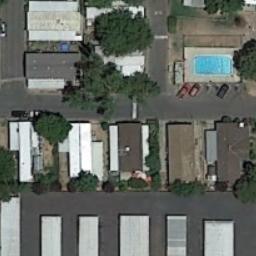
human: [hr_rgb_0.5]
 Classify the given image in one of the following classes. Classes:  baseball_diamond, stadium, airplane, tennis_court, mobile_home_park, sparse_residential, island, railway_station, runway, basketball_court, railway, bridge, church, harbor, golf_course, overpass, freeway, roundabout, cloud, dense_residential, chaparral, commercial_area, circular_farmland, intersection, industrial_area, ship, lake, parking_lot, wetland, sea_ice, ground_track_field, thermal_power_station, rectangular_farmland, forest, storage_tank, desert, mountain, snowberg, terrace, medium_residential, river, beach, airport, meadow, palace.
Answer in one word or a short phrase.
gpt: mobile_home_park